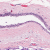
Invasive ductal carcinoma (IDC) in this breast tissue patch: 0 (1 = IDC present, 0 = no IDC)